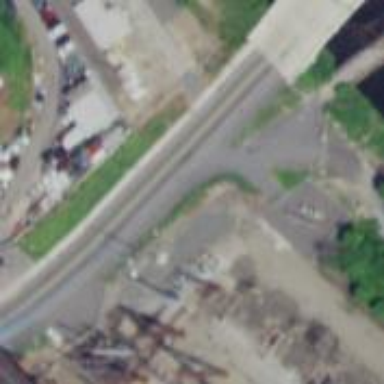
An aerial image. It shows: Asphalt service road alongside abandoned railway.